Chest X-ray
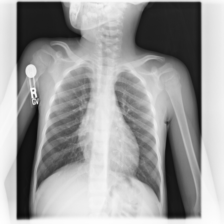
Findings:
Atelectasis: negative
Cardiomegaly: negative
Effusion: negative
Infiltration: negative
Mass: negative
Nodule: negative
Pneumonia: negative
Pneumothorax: negative
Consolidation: negative
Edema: negative
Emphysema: negative
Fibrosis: negative
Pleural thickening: negative
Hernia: negative